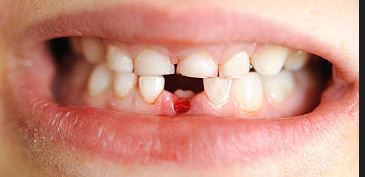
Condition: hypodontia